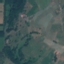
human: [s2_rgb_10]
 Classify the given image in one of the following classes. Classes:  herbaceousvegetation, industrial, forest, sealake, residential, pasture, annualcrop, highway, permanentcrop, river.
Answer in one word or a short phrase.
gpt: Pasture